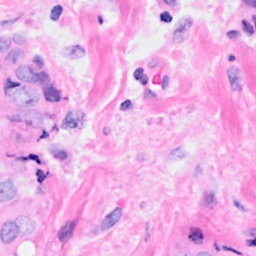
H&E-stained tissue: Breast